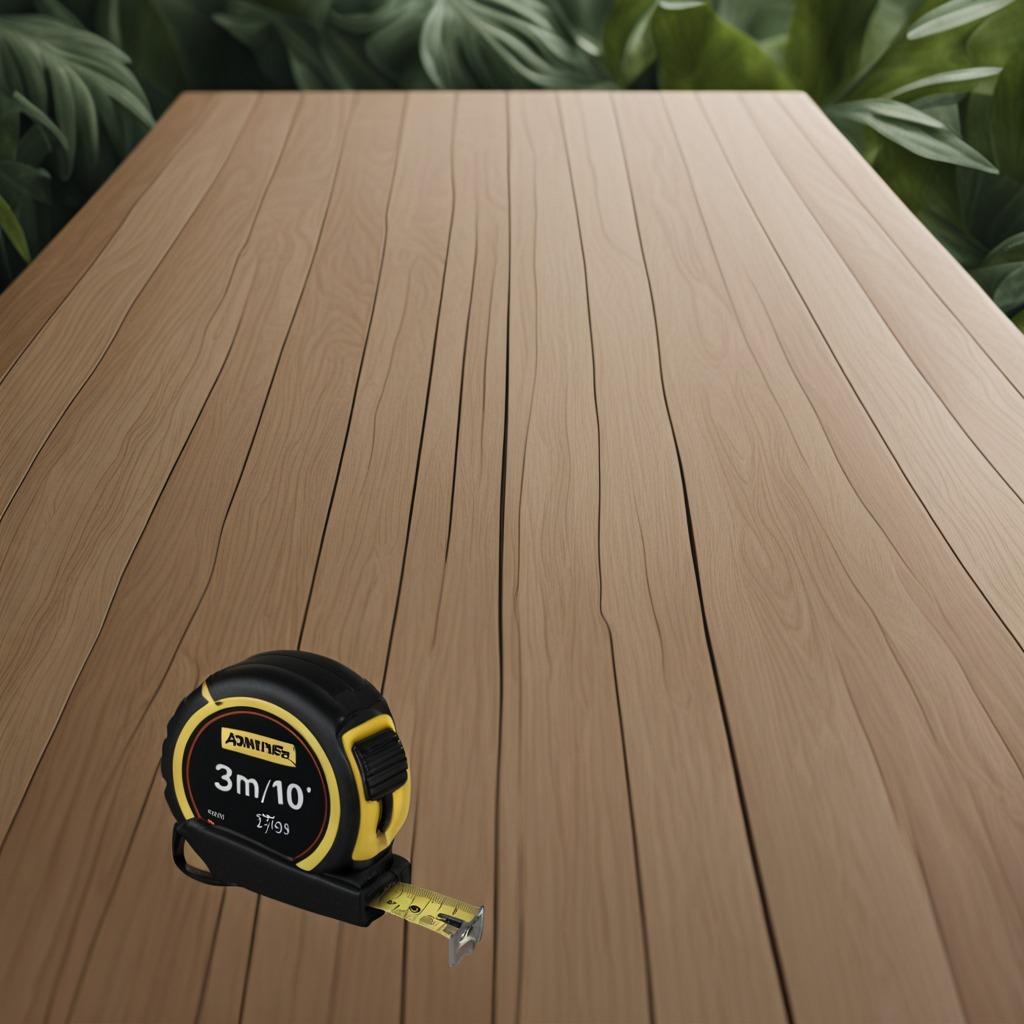
A measuring tape is lying on the wooden table inside a jungle field workshop tent.